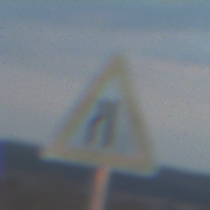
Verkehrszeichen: EinseitigVerengteFahrbahnLinks
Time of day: SunriseSunset
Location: Outdoor (Beach)
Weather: PartlyCloudy
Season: NotSpecified
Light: Natural